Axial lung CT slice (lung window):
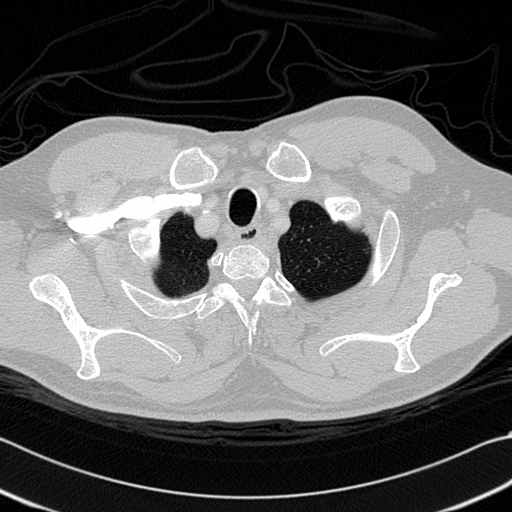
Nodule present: no